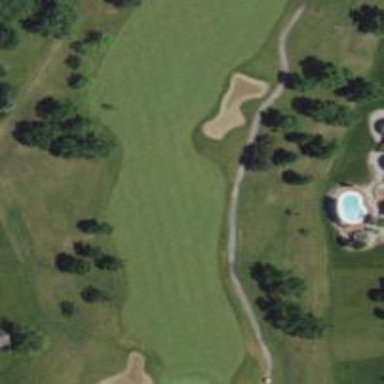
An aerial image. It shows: Path for both roads and golfers.